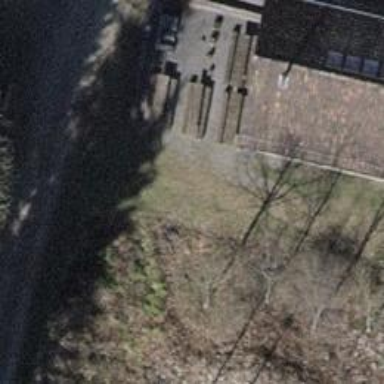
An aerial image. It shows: Picnic site with barbecue amenities available.